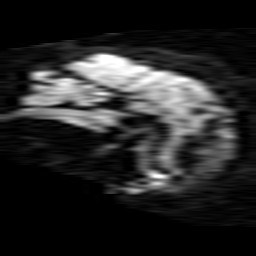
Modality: TRACE
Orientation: sagittal
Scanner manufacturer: ge
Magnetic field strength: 1.5 T
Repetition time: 8 s
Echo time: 0.0802 s